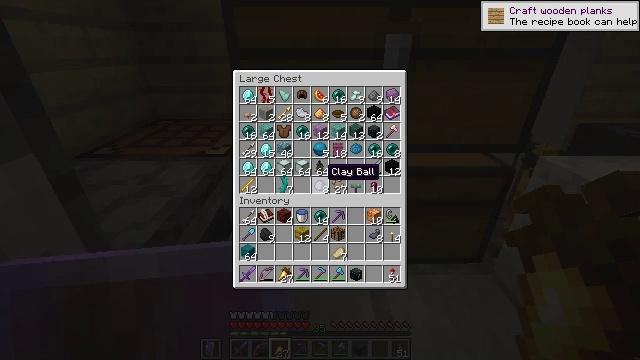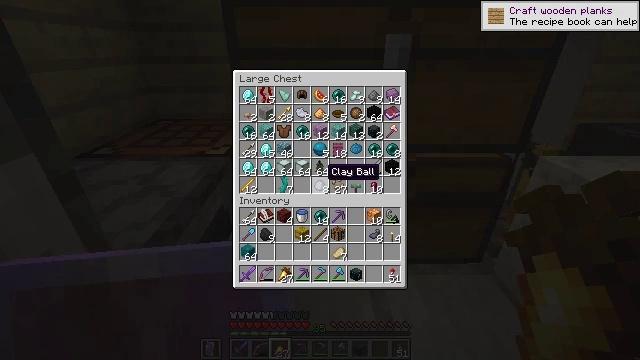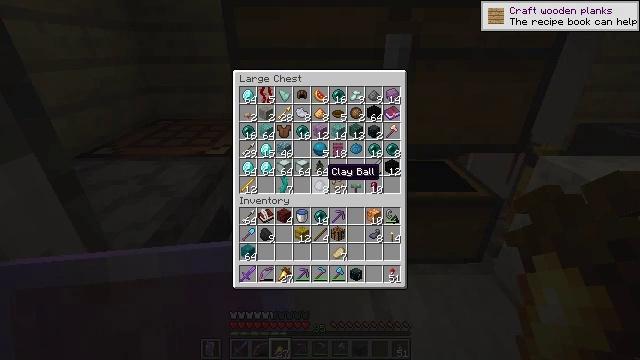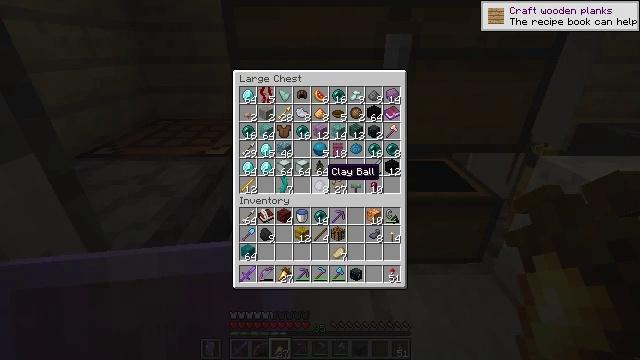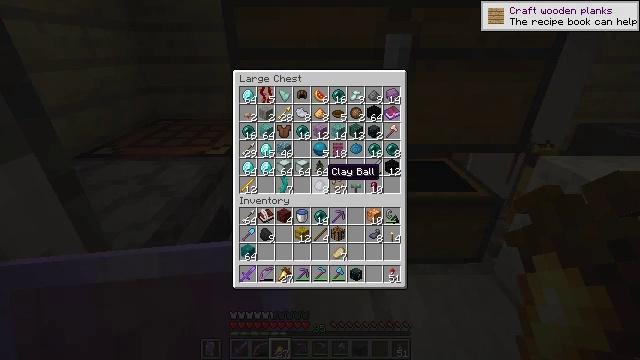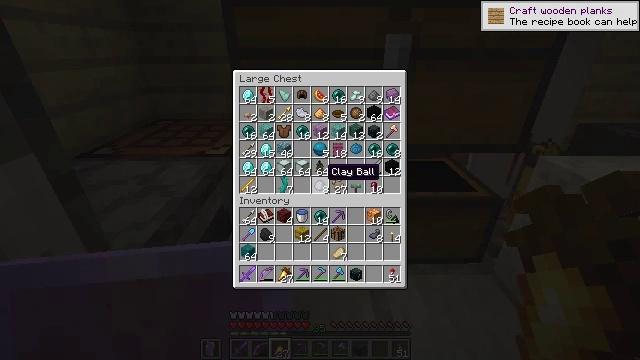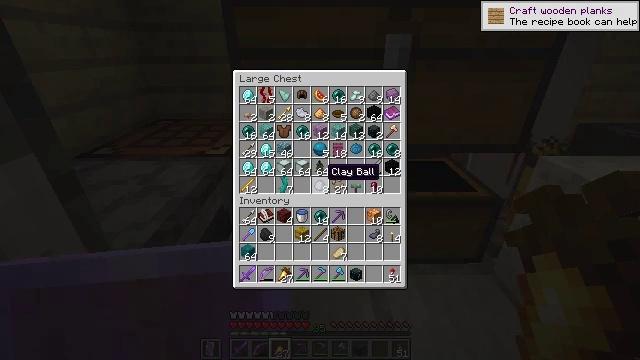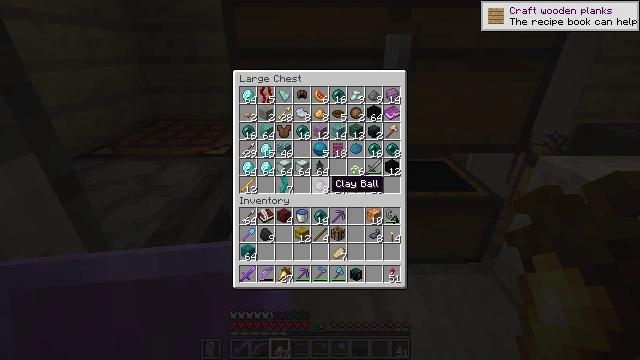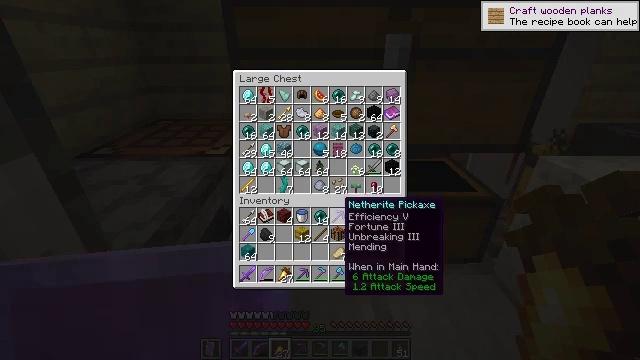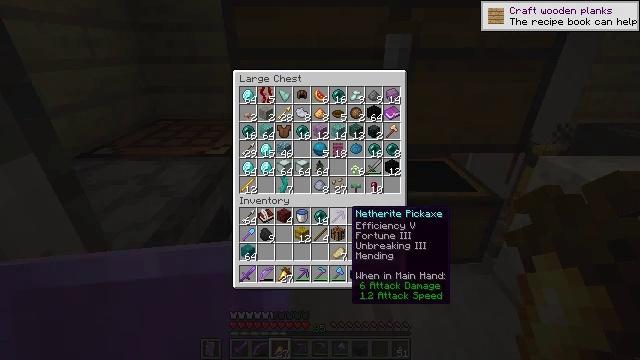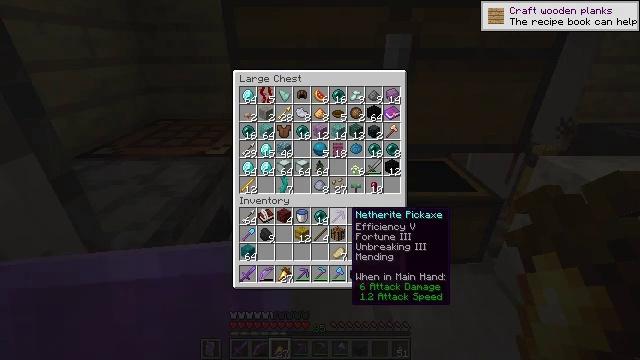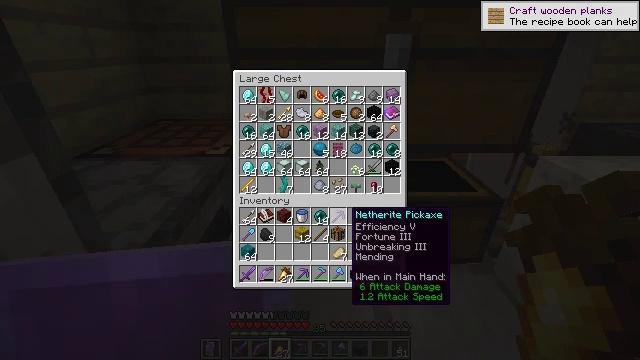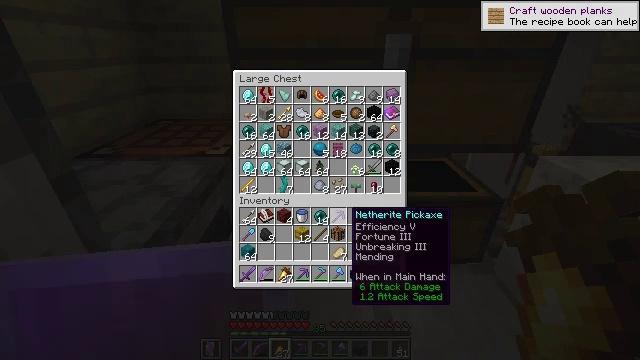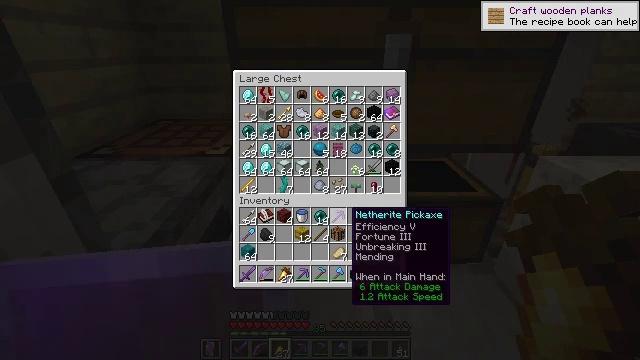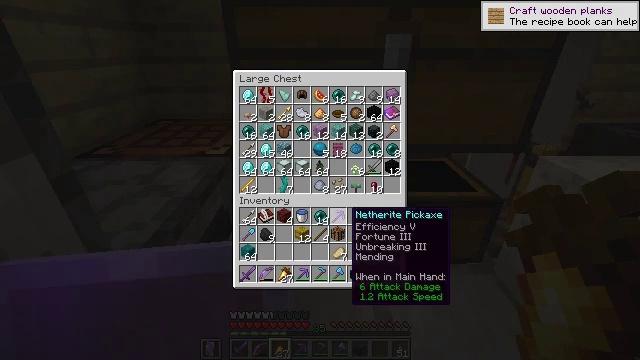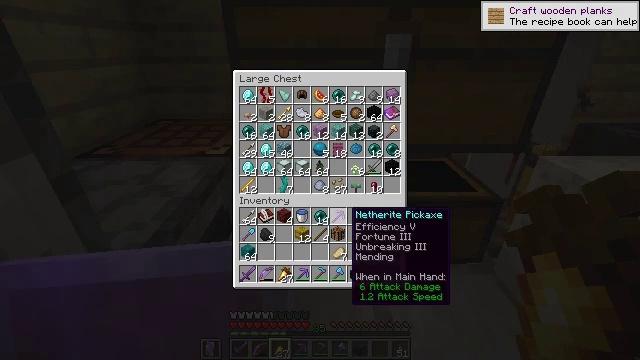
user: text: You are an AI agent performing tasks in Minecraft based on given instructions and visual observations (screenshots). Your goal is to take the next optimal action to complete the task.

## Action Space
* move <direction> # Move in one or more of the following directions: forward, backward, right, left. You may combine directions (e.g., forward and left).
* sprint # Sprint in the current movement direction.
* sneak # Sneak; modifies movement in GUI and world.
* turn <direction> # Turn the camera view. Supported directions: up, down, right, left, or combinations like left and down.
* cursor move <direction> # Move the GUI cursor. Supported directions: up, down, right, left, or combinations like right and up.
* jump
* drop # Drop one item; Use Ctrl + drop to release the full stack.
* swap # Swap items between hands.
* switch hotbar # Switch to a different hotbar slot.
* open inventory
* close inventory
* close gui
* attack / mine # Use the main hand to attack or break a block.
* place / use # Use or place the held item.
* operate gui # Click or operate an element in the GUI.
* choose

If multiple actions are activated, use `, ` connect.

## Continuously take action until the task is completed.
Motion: motion action
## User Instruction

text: Convert materials to black dye.
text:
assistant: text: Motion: no_op
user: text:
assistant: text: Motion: no_op
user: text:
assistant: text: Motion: no_op
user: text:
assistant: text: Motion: no_op
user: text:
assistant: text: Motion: no_op
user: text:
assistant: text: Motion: no_op
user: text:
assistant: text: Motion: cursor move down
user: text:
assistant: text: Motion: cursor move right and down
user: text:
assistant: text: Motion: cursor move right and down
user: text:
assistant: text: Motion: no_op
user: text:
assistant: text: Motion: no_op
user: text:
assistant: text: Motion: no_op
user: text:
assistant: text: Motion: no_op
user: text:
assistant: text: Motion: no_op
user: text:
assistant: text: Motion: no_op
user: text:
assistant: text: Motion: no_op
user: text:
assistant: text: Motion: no_op
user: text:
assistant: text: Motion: no_op
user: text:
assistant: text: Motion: no_op
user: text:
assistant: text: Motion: no_op
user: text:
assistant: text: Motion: no_op
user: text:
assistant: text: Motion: no_op
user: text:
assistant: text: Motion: no_op
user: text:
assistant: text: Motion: no_op
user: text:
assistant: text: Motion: no_op
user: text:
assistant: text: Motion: no_op
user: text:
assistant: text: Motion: cursor move left
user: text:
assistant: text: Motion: sneak, cursor move left and down
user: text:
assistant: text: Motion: sneak, cursor move left and down
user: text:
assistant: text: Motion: sneak